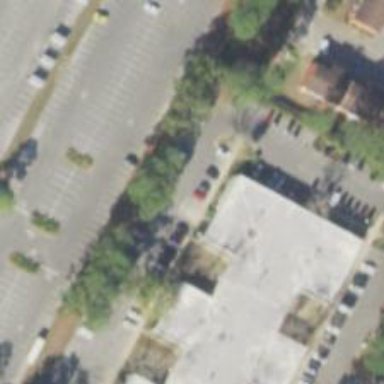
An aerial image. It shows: Parking space.